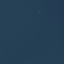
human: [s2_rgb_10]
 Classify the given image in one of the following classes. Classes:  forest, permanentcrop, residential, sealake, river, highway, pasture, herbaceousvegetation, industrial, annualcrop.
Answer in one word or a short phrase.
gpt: SeaLake